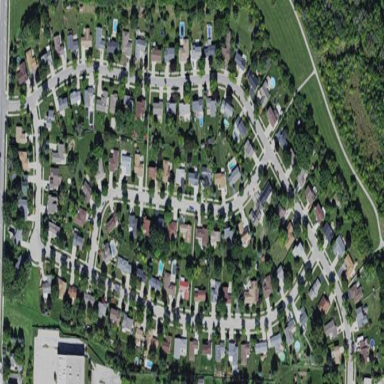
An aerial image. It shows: Residential neighbourhood.